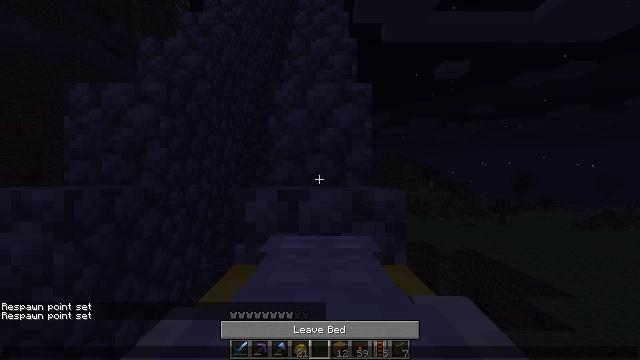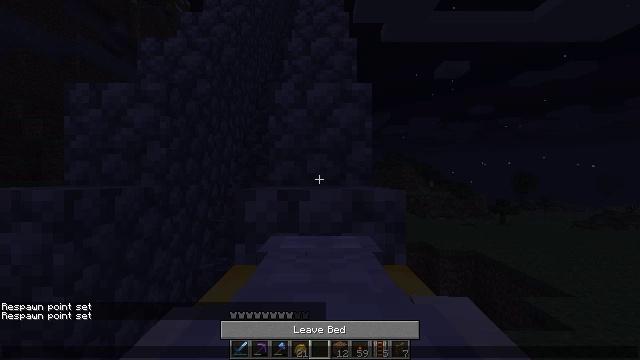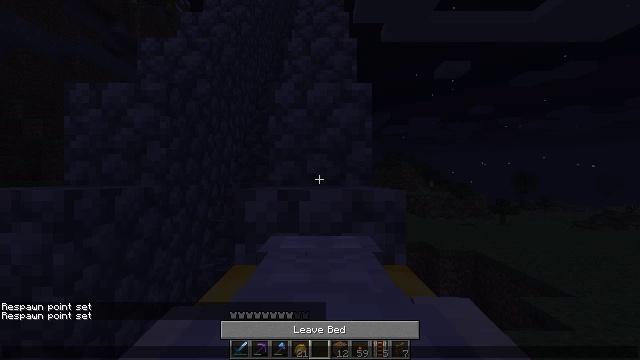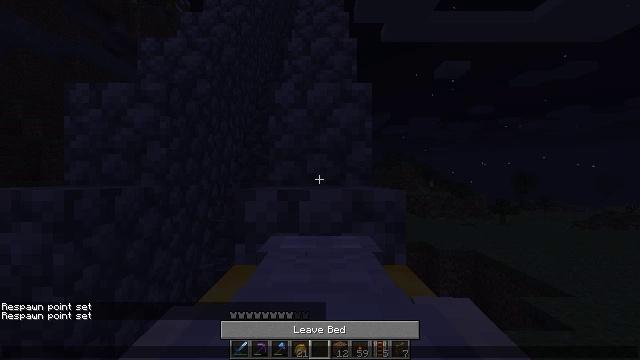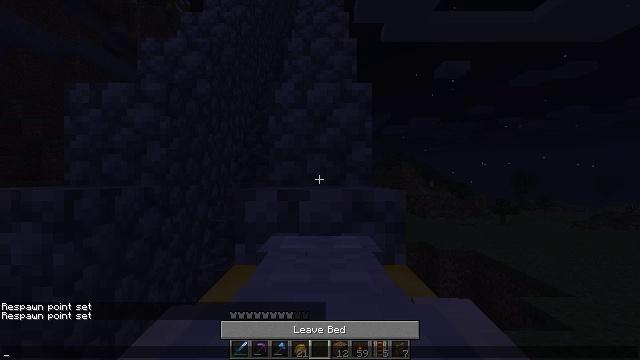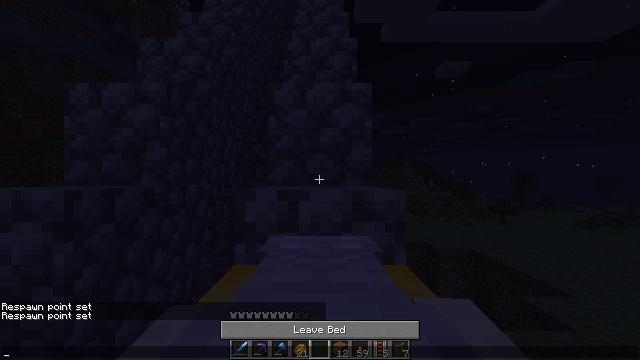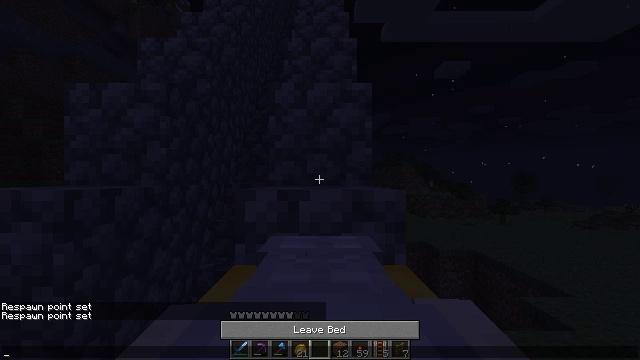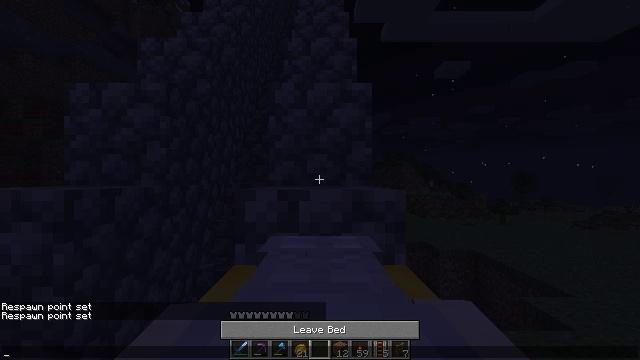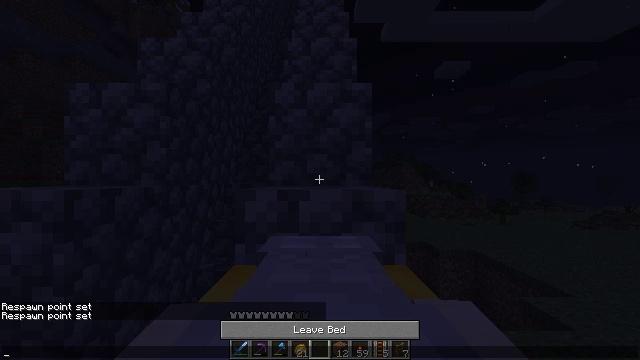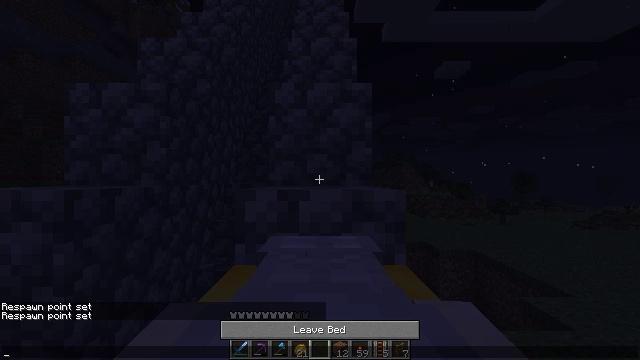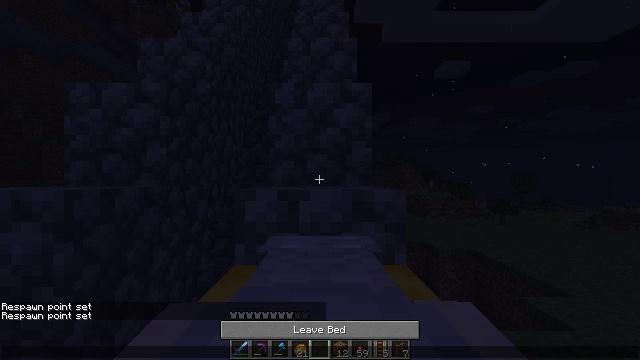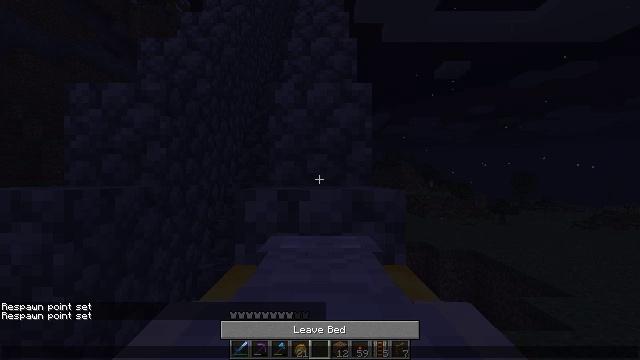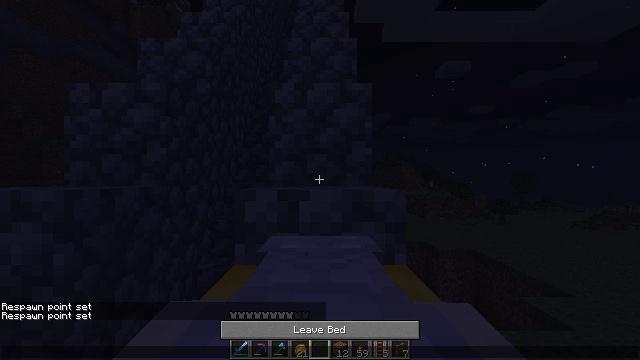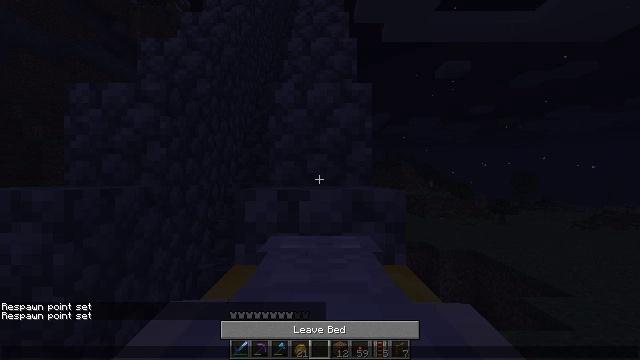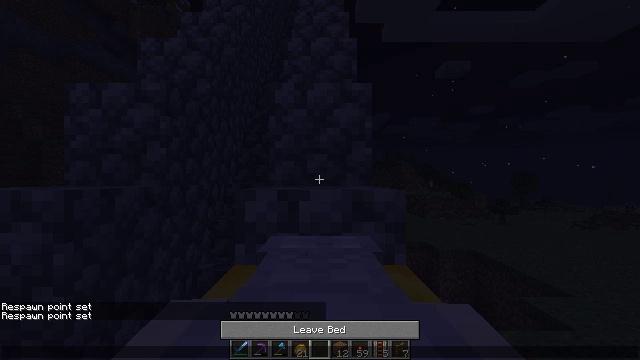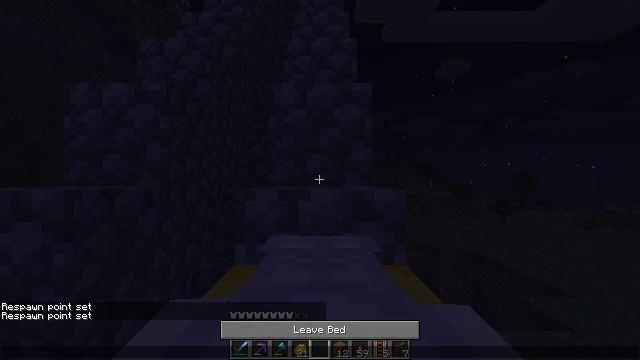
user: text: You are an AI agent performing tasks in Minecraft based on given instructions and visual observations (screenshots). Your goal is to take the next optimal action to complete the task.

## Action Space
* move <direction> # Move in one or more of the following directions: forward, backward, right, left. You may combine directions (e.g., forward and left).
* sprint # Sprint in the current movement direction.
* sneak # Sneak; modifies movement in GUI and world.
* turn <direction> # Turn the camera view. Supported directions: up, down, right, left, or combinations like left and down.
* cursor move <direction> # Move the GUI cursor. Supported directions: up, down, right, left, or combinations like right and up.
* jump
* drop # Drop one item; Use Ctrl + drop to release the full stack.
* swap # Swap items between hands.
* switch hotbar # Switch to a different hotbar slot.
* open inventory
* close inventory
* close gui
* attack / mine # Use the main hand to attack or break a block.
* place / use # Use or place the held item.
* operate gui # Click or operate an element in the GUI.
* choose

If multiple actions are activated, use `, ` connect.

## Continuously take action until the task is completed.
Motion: motion action
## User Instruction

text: Remove the yellow bed.
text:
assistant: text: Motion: no_op
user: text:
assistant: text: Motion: no_op
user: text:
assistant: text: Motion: no_op
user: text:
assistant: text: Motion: no_op
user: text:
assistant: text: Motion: no_op
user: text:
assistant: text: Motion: no_op
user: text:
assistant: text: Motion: no_op
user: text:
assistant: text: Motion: no_op
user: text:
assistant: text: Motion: no_op
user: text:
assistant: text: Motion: no_op
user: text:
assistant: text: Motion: no_op
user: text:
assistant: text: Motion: no_op
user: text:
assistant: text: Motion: no_op
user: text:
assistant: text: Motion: no_op
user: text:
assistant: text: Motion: no_op
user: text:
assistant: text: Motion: no_op
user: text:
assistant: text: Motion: no_op
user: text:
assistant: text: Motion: no_op
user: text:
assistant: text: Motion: no_op
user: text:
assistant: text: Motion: no_op
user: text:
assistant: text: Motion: no_op
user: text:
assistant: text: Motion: no_op
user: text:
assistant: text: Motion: no_op
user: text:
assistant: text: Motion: no_op
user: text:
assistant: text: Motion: no_op
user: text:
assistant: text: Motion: no_op
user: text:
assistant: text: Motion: no_op
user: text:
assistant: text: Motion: no_op
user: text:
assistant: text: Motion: no_op
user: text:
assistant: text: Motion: no_op